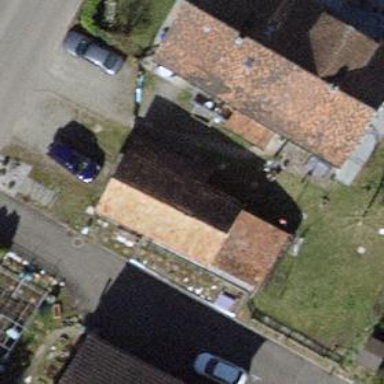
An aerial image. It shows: Shed building.